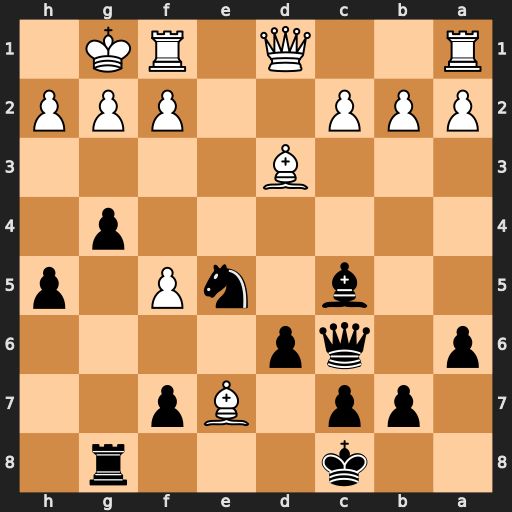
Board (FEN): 2k3r1/1pp1Bp2/p1qp4/2b1nP1p/6p1/3B4/PPP2PPP/R2Q1RK1
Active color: b
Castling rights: -
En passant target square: -
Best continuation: g3 Kh1 gxf2